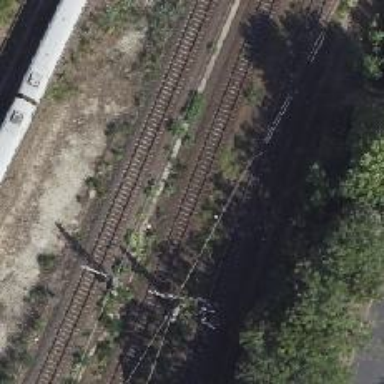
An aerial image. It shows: Railway signal.